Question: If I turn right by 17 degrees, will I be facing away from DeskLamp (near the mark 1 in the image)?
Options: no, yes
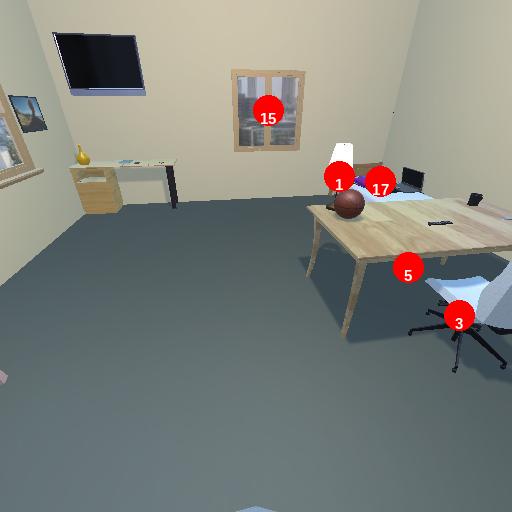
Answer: no